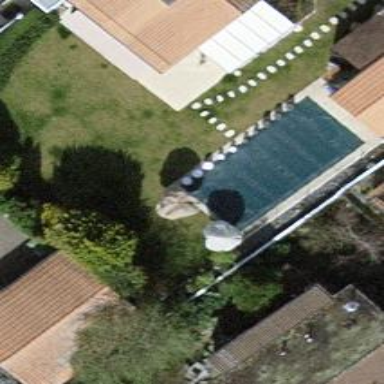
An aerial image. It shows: Swimming pool located in leisure land.